Interaction volume radius: 10 \u00c5
Interaction volume height: 35 \u00c5
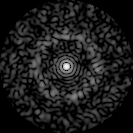
Disorder parameter: 0.8333